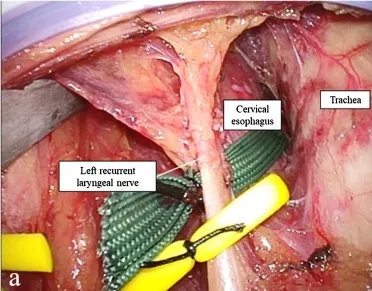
Operative findings. . A: The cervical esophagus and left recurrent laryngeal nerve were identified and encircled with tape.
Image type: medical_photograph (other_medical_photograph)